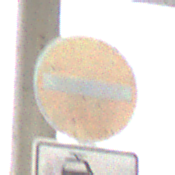
Verkehrszeichen: VerbotDerEinfahrt
Zusatzzeichen unten: MehrspurigeFahrzeugeFrei6
Umgebung: Roofed, Suburban
Tageszeit: MorningAfternoon
Wetter: PartlyCloudy
Licht: Natural
Jahreszeit: Winter
Kontrast: LowContrast